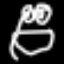
Label: frog